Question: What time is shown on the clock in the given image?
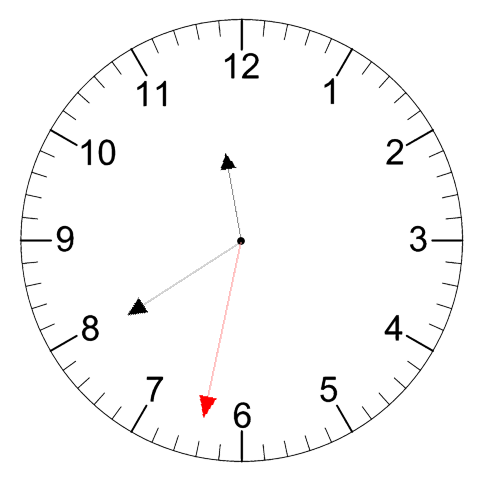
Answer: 11:39:32